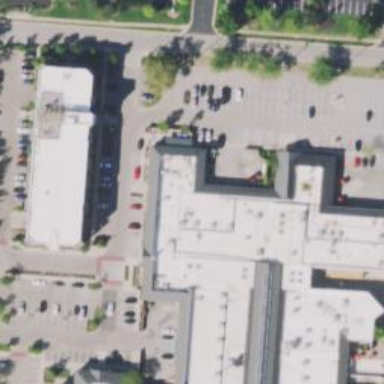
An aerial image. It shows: Fitness centre on leisure land.